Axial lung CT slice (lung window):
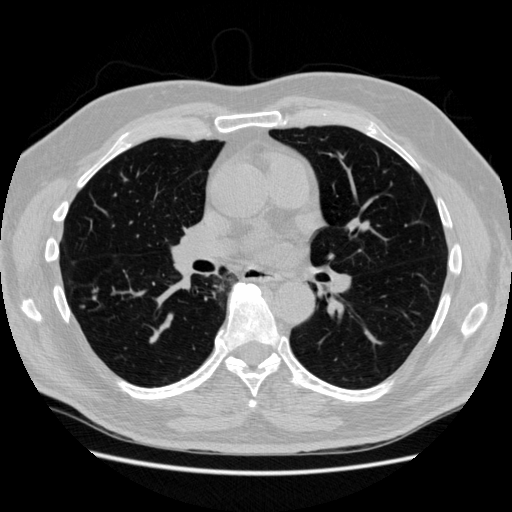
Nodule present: yes
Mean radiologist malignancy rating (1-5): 2.5